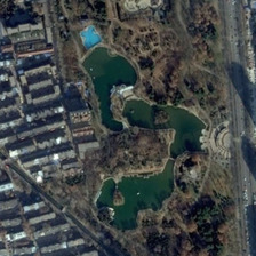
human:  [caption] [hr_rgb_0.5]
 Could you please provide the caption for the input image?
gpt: sandwiched by a river and a road  there is a park with lakes and a swimming pool together with a series of apartment buildings .

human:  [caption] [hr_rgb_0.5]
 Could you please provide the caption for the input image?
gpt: a park with a green lake is close to the residential .

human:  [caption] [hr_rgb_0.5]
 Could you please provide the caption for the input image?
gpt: the park where the trees at the curly lake is withered and yellow is next to a road .

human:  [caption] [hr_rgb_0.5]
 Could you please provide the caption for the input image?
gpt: The park with a green pond is surrounded by bustling roads and crowded housing society.

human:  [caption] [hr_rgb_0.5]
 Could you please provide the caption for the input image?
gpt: A park with a green pond is surrounded by busy roads and dense residential areas.